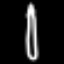
Label: pencil